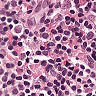
Metastatic tissue present: no